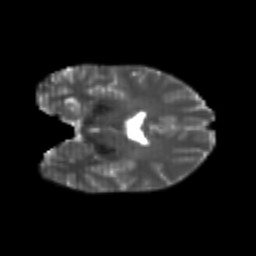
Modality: T2w
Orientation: coronal
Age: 20
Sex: female
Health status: healthy
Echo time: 0.074 s